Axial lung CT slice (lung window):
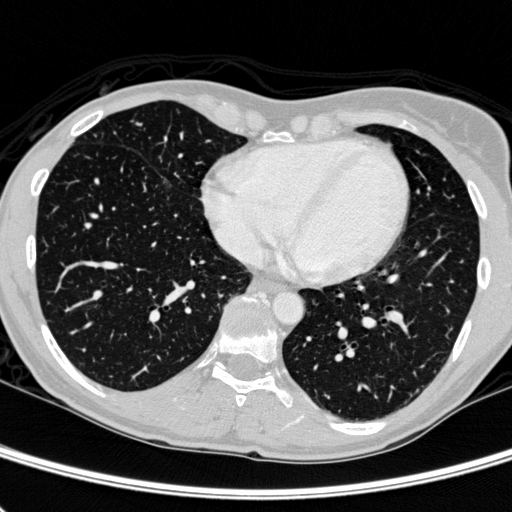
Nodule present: no